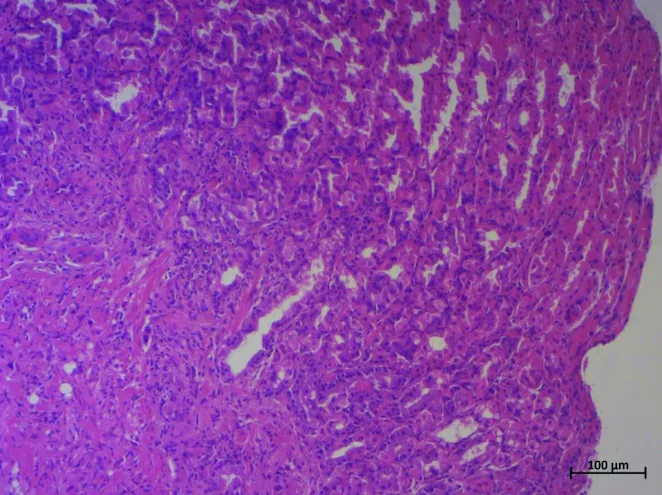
Poorly cohesive carcinoma invading the fundic mucosa (HE x 100).
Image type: pathology (h&e)